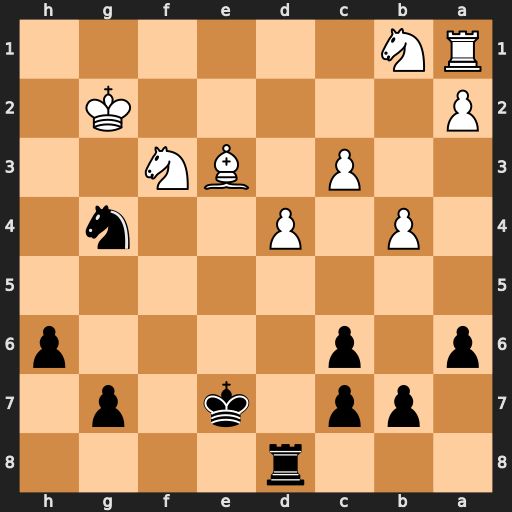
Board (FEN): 3r4/1pp1k1p1/p1p4p/8/1P1P2n1/2P1BN2/P5K1/RN6
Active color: b
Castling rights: -
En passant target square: -
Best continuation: Nxe3+ Kg3 Nc2 Nbd2 Nxa1